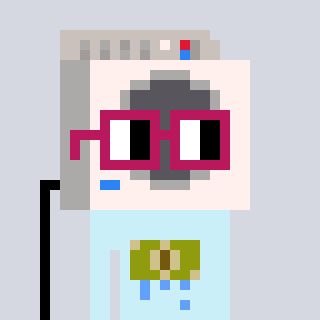
a pixel art character with square dark red glasses, a washing machine-shaped head and a cold-colored body on a cool background